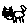
Label: cat